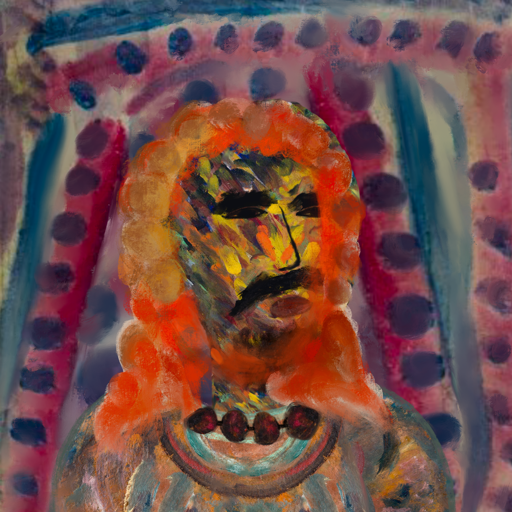
Background: HillGirl, Head And Neck Side: An_Impression, Face Side: Mosgoul, Bust: Boggyland, Hair Side: Rupkatha, Head Accessory: Blank, Second Necklace: Blank, Necklace: Mosgoul, Baby: Blank